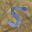
Label: 5